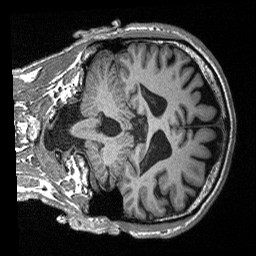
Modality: T1w
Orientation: coronal
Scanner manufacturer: siemens
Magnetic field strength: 3 T
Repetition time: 2.3 s
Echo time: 0.00226 s